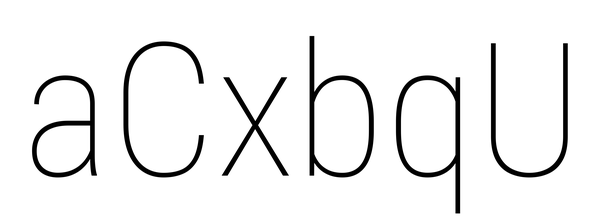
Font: Roboto_Condensed_Thin